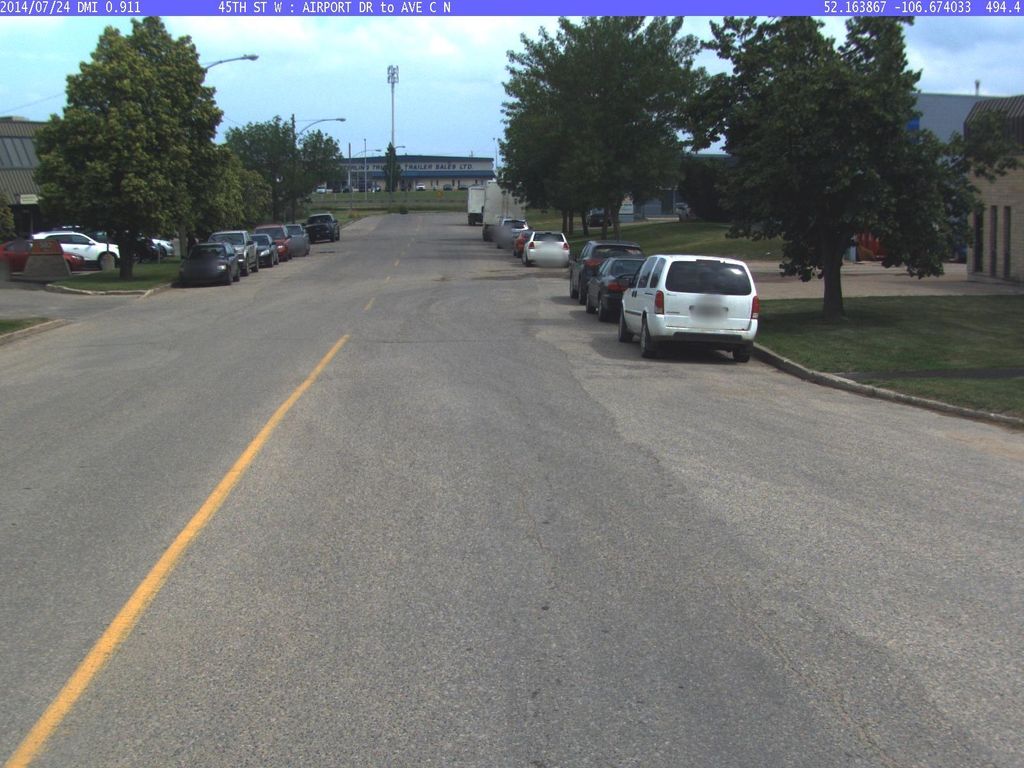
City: saskatoon